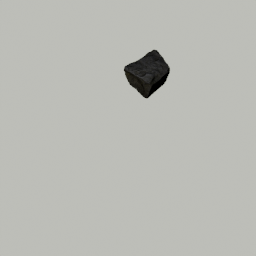
Label: nature